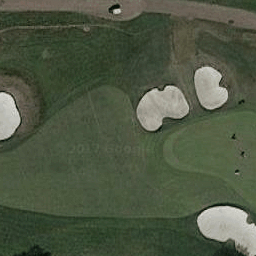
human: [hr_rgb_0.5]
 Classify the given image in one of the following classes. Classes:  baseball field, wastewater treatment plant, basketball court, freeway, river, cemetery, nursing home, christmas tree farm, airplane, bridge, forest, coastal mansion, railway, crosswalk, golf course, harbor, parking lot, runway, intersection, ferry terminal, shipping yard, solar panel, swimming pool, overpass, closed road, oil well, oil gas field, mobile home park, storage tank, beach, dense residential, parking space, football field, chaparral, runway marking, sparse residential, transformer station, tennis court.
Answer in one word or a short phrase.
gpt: golf course